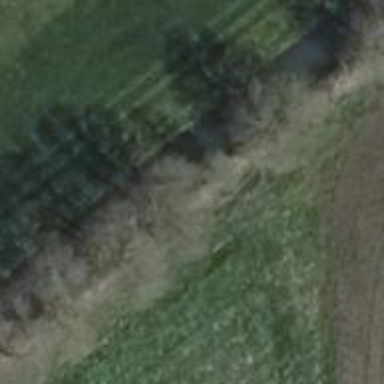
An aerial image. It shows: Row of deciduous broadleaved trees.